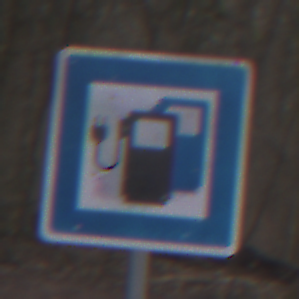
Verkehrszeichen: LadestationFuerElektrofahrzeuge
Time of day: MorningAfternoon
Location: Outdoor (Nature)
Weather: Overcast
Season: Autumn
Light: Natural